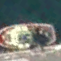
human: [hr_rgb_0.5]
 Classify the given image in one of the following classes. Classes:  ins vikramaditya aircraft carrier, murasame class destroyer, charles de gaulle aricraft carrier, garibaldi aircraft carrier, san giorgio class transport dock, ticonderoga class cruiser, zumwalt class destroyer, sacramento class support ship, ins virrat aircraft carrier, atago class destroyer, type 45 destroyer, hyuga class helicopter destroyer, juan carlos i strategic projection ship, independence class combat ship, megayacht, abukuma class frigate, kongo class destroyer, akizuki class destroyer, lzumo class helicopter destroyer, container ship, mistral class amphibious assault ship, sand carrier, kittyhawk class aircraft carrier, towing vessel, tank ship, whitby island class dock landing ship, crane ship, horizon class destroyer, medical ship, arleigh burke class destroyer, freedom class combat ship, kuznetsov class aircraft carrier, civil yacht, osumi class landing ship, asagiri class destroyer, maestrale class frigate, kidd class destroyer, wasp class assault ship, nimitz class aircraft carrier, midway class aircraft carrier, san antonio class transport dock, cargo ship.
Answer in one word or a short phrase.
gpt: Towing vessel